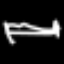
Label: bed